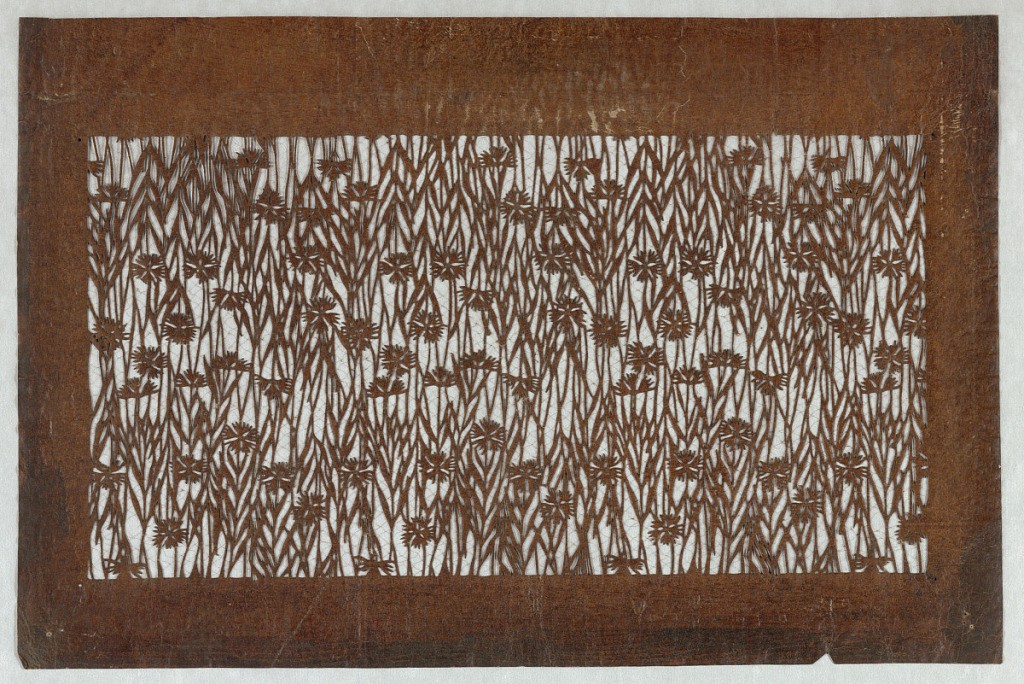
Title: Dianthus Motif
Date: mid 18th - early 19th century
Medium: Mulberry paper (kozo washi) treated with fermented persimmon tannin (kakishibu), and silk threads (itoire)
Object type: Katagami
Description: The dianthus flower or wild carnation (nadeshiko) is a popular motif in Japan. In Latin "Dios," meaning gods, and "Anthos," meaning flower this is the flower of the gods. Typically worn from April to October it is also associated with women and love. Maroon, crimson, scarlet, pink, and lavender are popular colors with this motif.